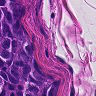
Metastatic tissue present: yes